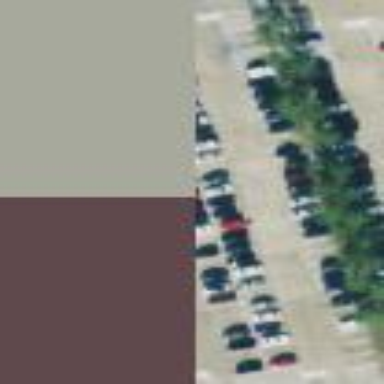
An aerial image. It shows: Parking area.